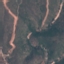
Land use / land cover: HerbaceousVegetation